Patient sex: M
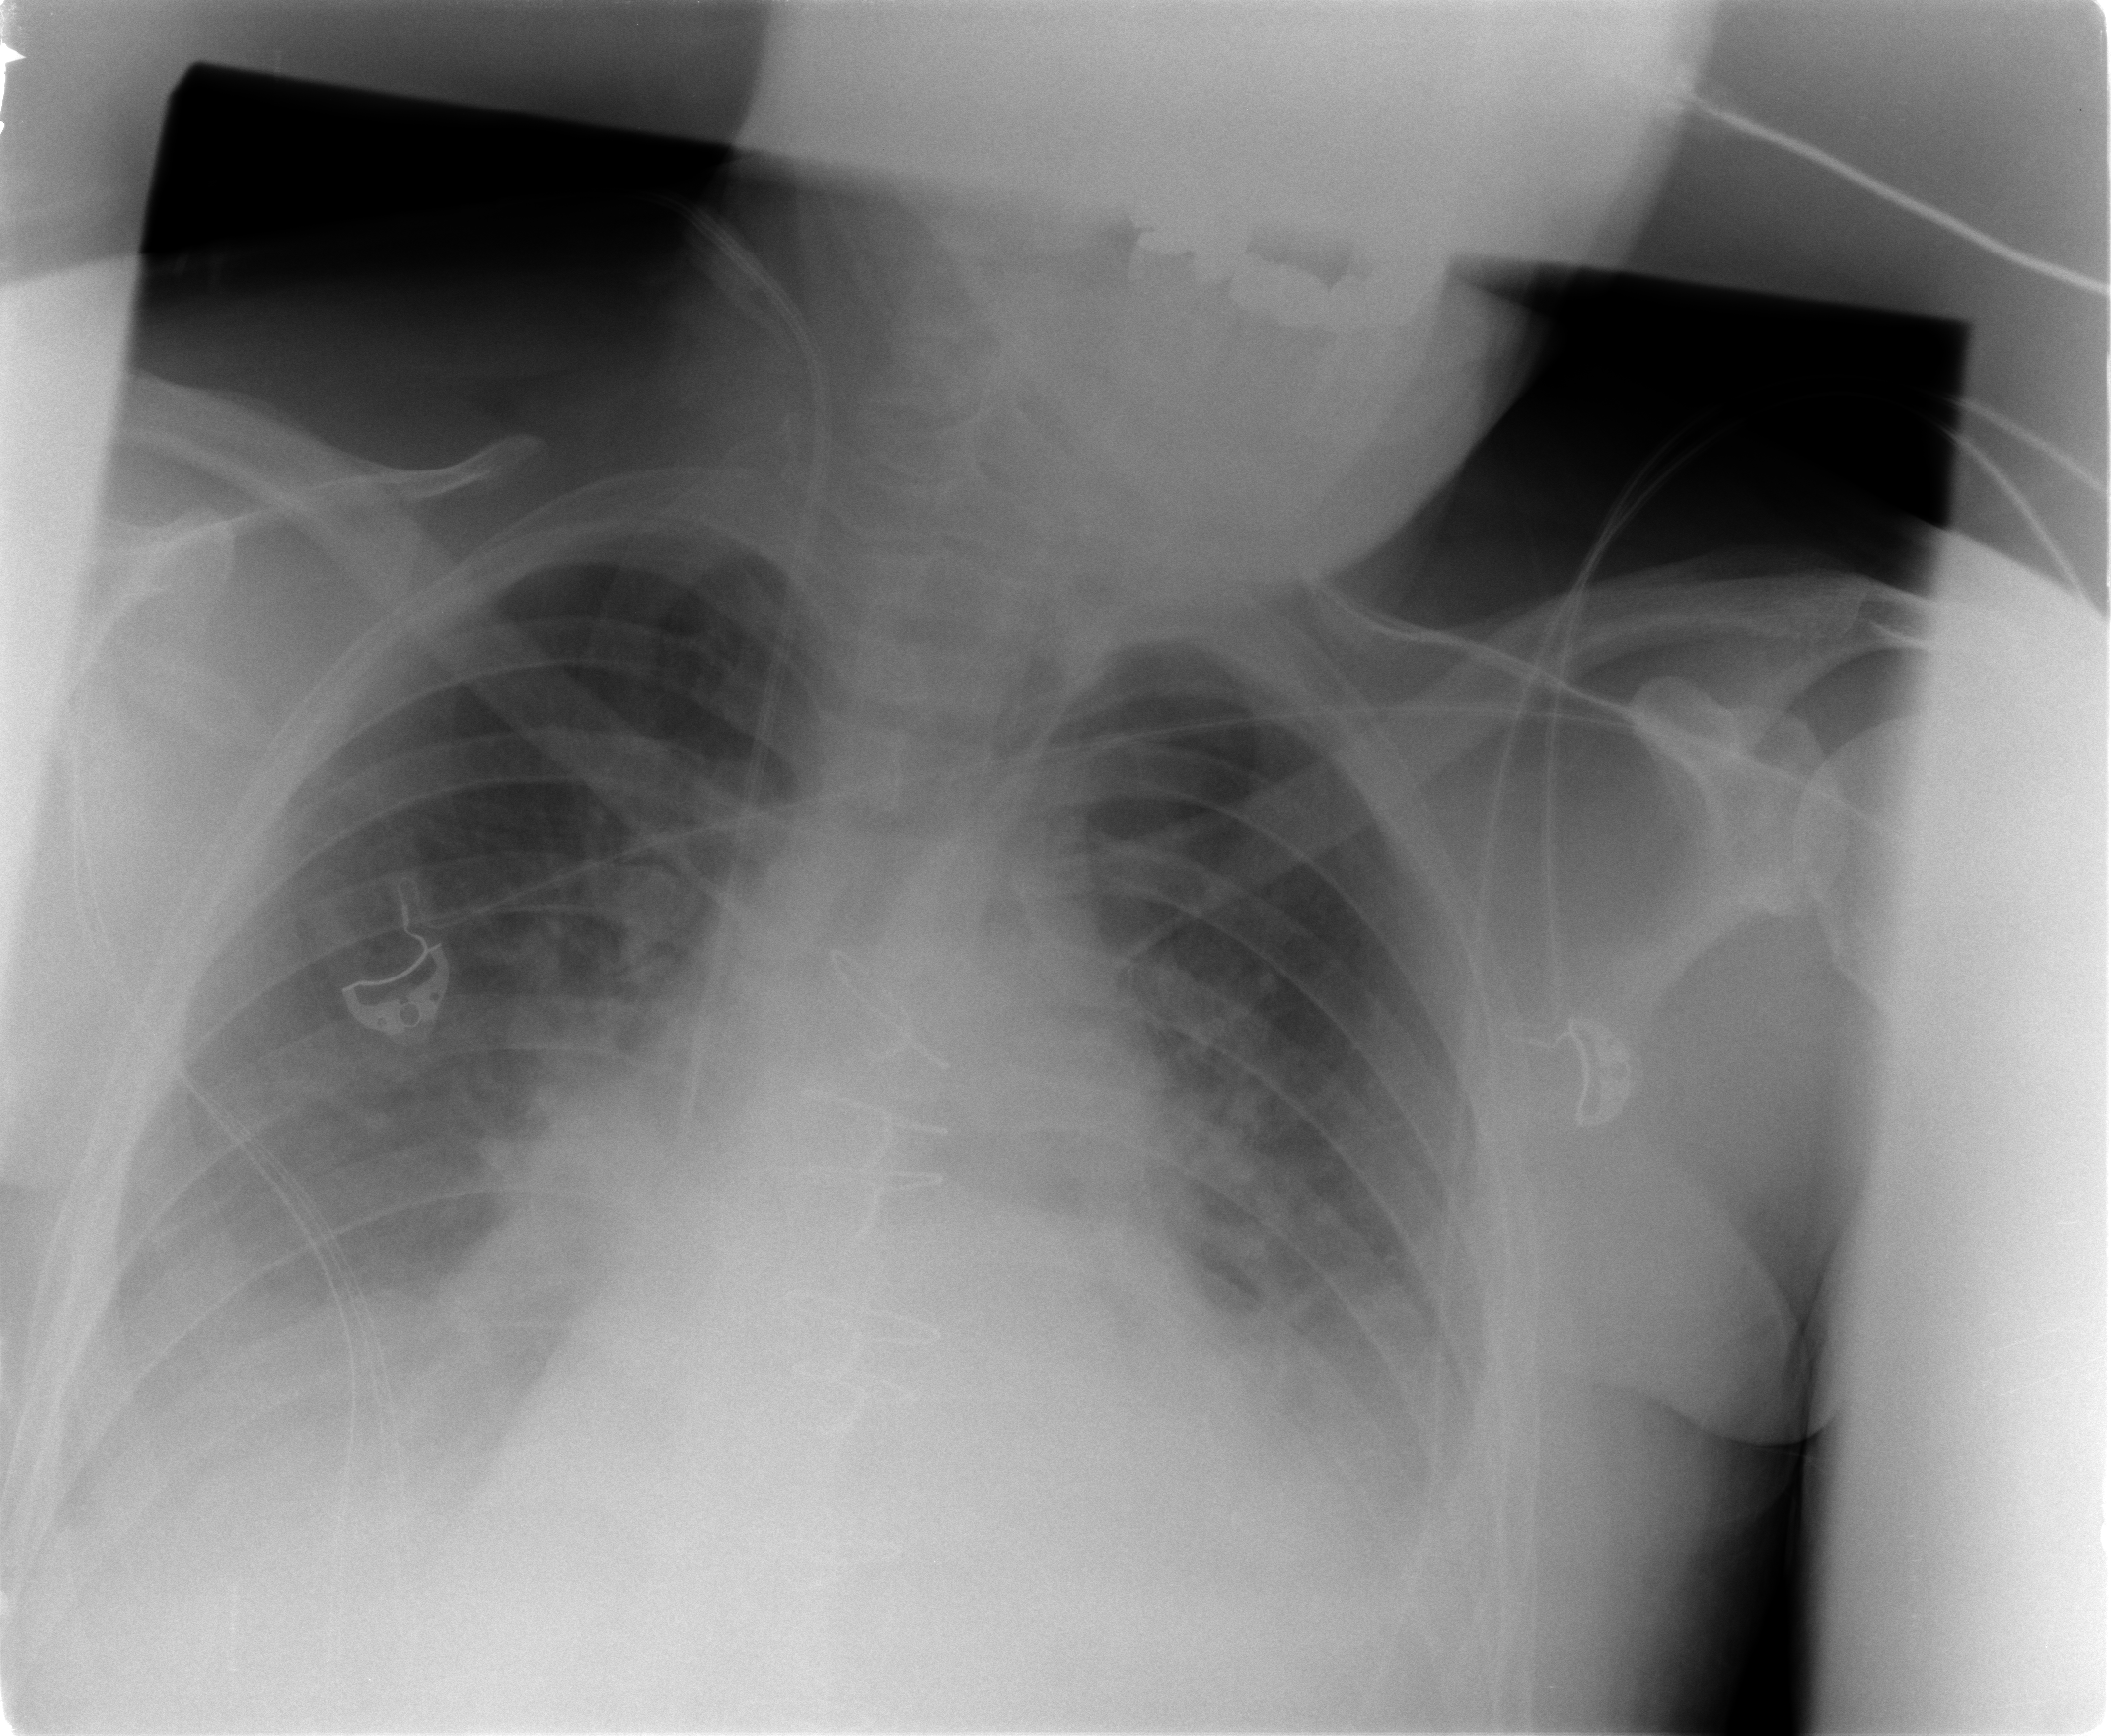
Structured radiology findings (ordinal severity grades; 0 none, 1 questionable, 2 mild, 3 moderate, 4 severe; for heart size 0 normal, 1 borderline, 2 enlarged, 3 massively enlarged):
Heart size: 2
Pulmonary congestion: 2
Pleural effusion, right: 3
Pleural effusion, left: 3
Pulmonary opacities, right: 0
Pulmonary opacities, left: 0
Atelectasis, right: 2
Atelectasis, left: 2